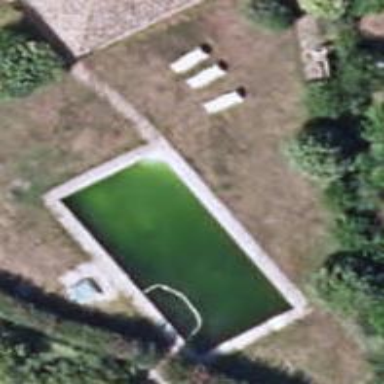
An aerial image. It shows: Swimming pool located in leisure land.